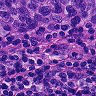
Metastatic tissue present: yes